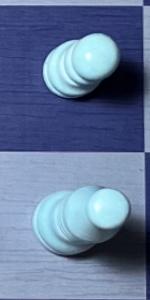
Label: Bishop_White